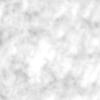
Label: no_change